【题型】填空题　【知识点】立体几何　【难度】medium
中国古代数学名著《九章算术》中记载：“刍甍者，下有袤有广，而上有袤无广，刍，草也，甍，屋盖也．”翻译为“底面有长有宽为矩形，顶部只有长没有宽为一条棱．刍甍是茅草屋顶．”现有一个刍甍如图所示，其中四边形 $ABCD$ 为矩形， $EF \parallel AB$，若 $\frac{1}{3}AB = \frac{1}{2}AD = EF$，$\triangle ADE$ 和 $\triangle BCF$ 都是正三角形，$G$ 为 $AD$ 的中点，则异面直线 $GE$ 与 $CF$ 所成角的余弦值为\underline{\quad $\frac{\sqrt{3}}{6}$ \quad}.

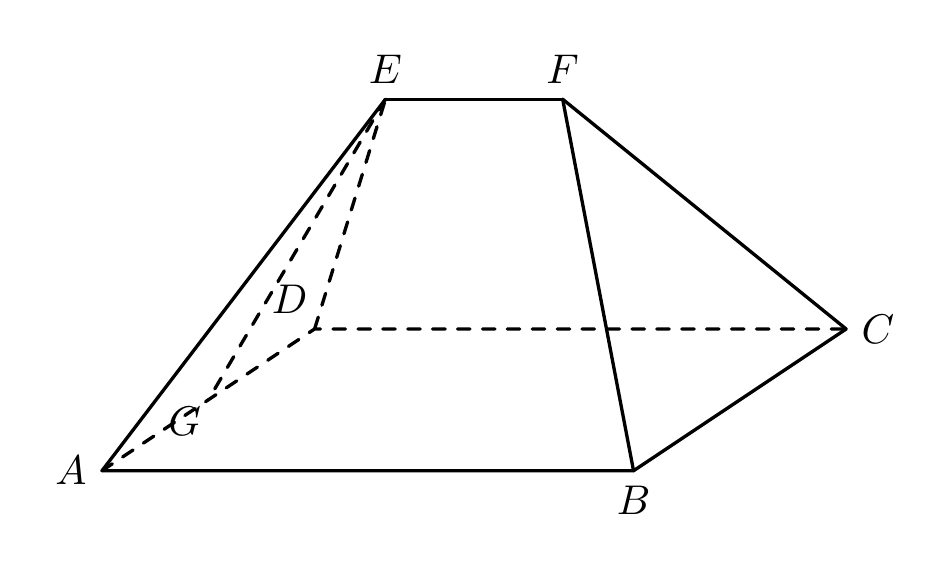
【解答】
【答案】 $\frac{\sqrt{3}}{6}$

【详解】 如图所示，设 $EF = 1$，

取 $BC$ 中点 $M$，连接 $FM, GM$，则 $GM \parallel AB$，

又 $\because EF \parallel AB$，

$\therefore EF \parallel GM$，

$\because$ 四边形 $ABCD$ 为矩形，

$\therefore AD \perp GM$，

$\because GM \cap EG = G$，$GM, EG \subset$ 平面 $EFMG$，

$\therefore AD \perp$ 平面 $EFMG$，

易知 $\triangle ADE \cong \triangle BCF$，则 $EG = FM = \sqrt{3}$，

$\therefore$ 四边形 $EFMG$ 为等腰梯形，高为 $\sqrt{2}$，

在平面 $EFMG$ 内，过点 $G$ 作 $GM$ 的垂线，

以点 $G$ 为坐标原点，建立如图所示空间直角坐标系，

则 $G(0,0,0)$，$E(0,1,\sqrt{2})$，$C(-1,3,0)$，$F(0,2,\sqrt{2})$，

即 $\overrightarrow{GE} = (0,1,\sqrt{2})$，$\overrightarrow{CF} = (1,-1,\sqrt{2})$，

$\therefore \cos\langle\overrightarrow{GE}, \overrightarrow{CF}\rangle = \frac{\overrightarrow{GE} \cdot \overrightarrow{CF}}{|\overrightarrow{GE}| \cdot |\overrightarrow{CF}|} = \frac{-1+2}{\sqrt{3} \times 2} = \frac{\sqrt{3}}{6}$，

即异面直线 $GE$ 与 $CF$ 的夹角余弦值为 $\frac{\sqrt{3}}{6}$，

故答案为： $\frac{\sqrt{3}}{6}$.
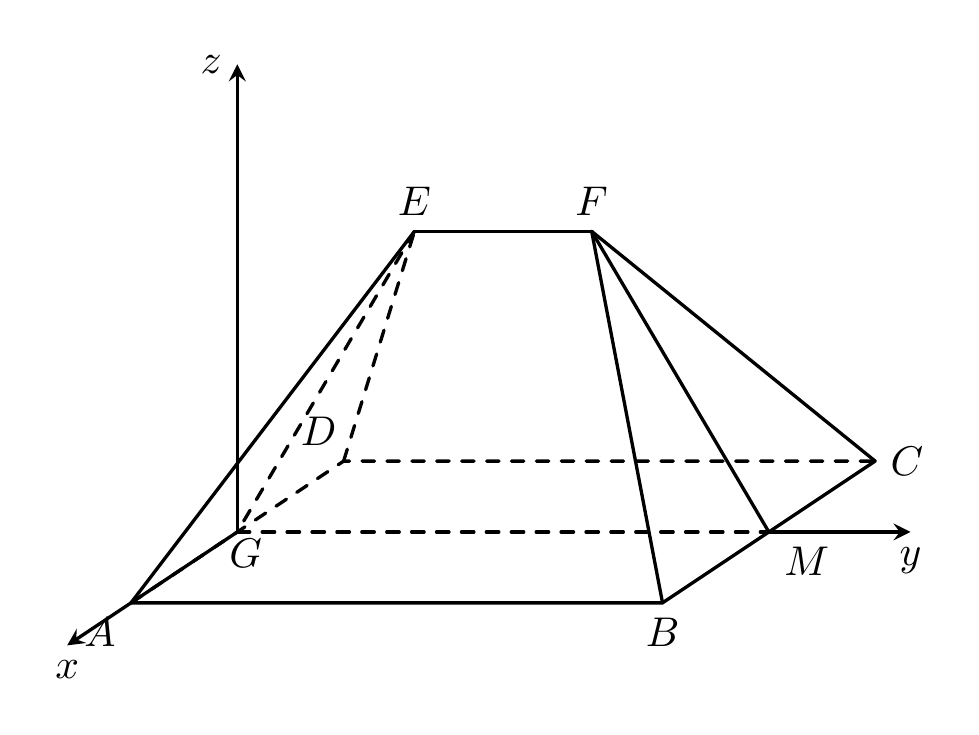